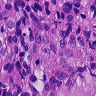
Metastatic tissue present: yes